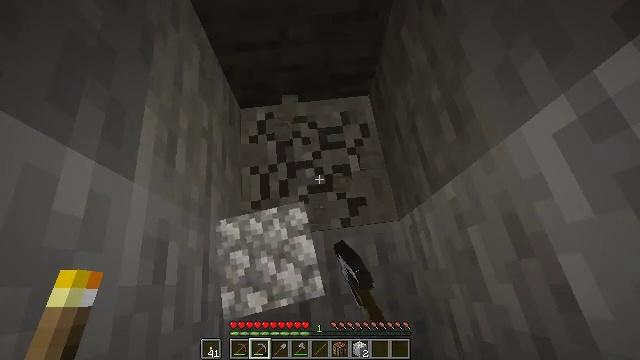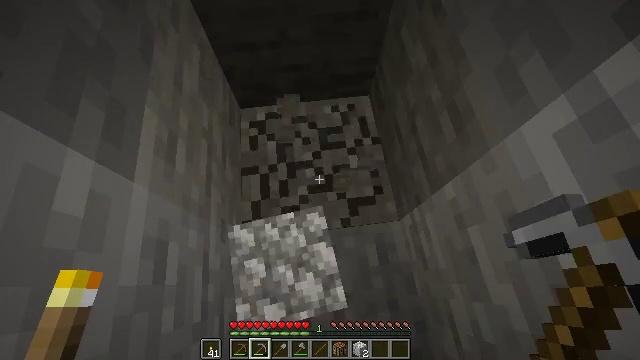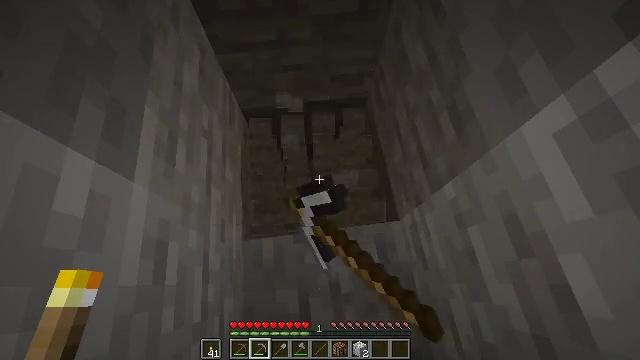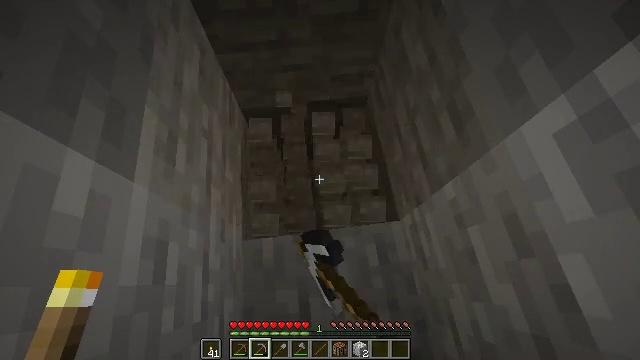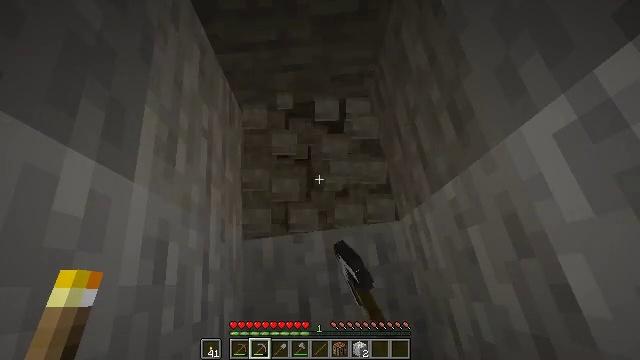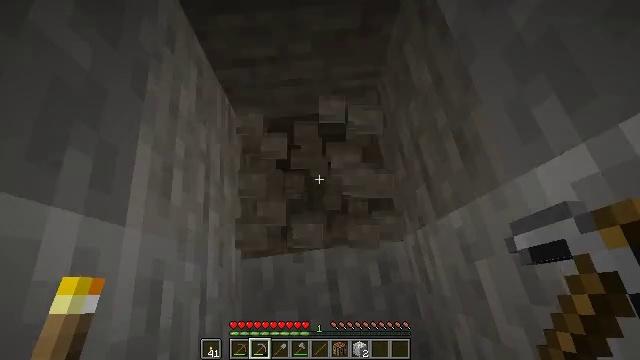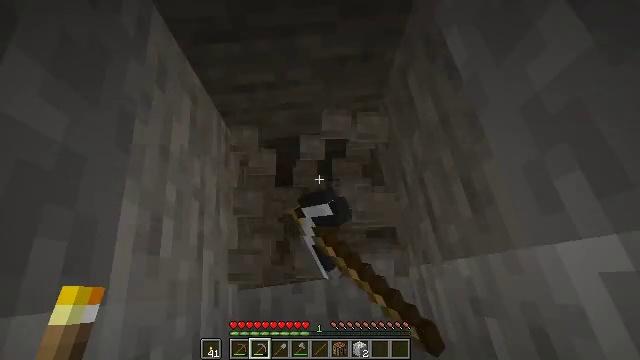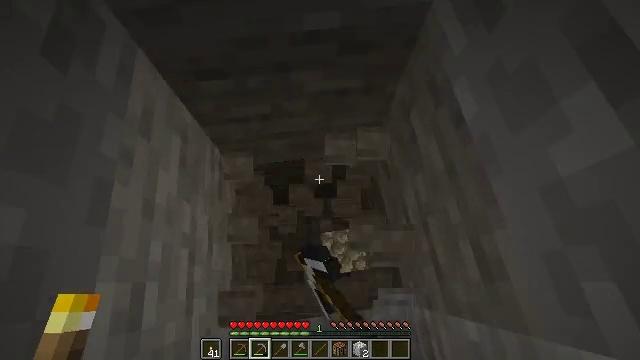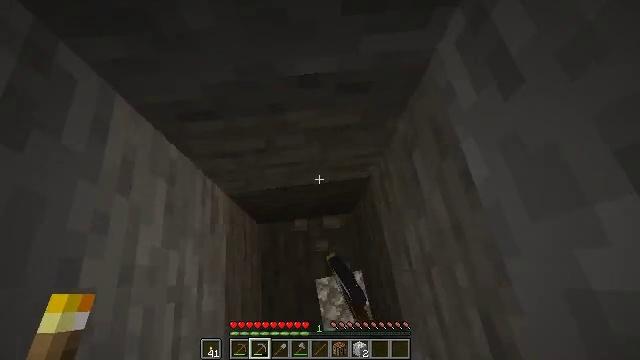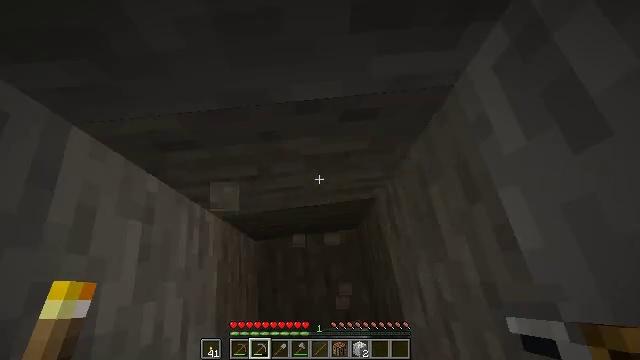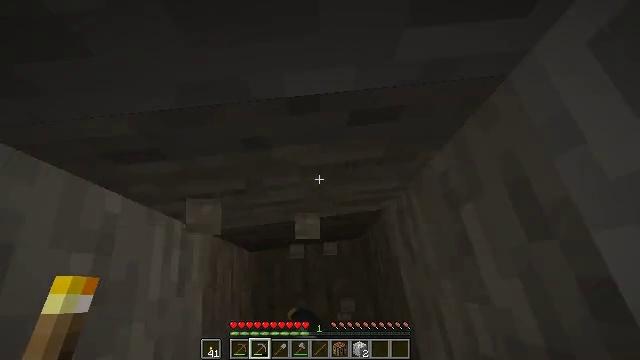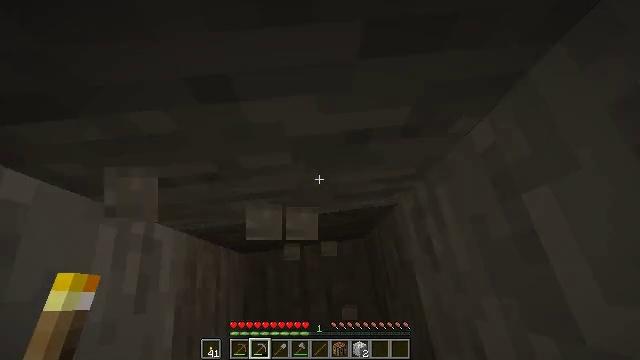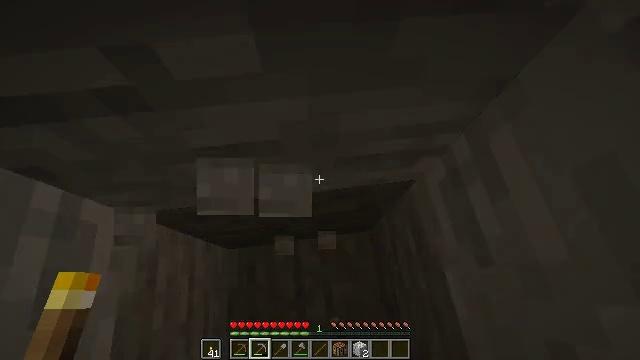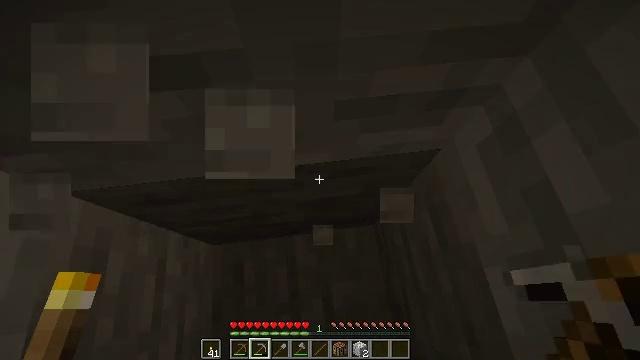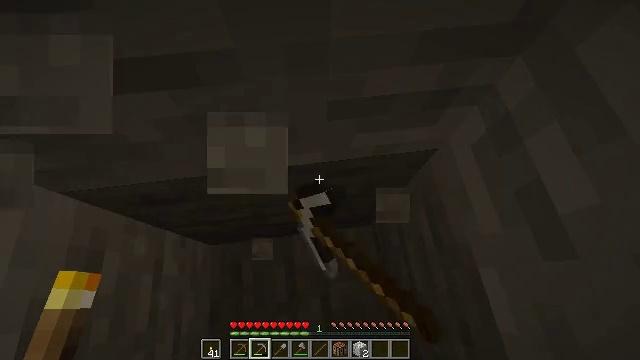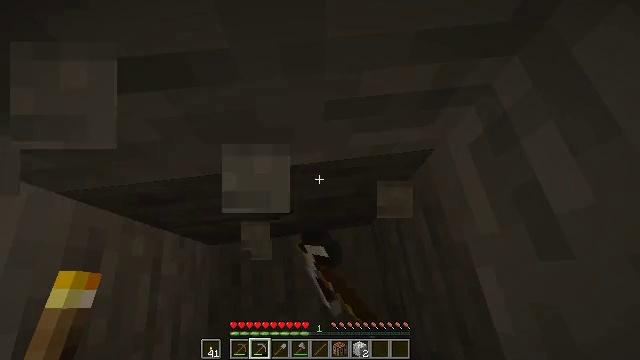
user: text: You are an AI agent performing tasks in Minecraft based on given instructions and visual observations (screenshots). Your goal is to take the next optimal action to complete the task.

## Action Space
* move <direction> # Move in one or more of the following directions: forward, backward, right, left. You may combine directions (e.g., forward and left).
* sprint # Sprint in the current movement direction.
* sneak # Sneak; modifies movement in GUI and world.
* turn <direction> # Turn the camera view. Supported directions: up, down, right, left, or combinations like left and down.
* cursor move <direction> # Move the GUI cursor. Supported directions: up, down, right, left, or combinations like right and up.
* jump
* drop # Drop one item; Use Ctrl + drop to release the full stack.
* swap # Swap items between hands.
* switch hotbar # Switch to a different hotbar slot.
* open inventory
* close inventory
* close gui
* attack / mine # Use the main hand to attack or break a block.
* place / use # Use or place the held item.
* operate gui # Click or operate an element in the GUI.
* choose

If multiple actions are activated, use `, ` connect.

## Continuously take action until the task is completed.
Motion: motion action
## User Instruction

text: Dig up the stone with a tool.
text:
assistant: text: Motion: attack / mine
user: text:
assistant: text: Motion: attack / mine
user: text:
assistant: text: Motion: attack / mine
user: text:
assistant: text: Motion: move forward, attack / mine
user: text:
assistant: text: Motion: move forward, attack / mine
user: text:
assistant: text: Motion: move forward, attack / mine
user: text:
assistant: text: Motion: move forward, attack / mine
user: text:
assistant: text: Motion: move forward, attack / mine
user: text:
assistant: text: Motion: move forward, attack / mine
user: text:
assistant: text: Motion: move forward, attack / mine
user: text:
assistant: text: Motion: attack / mine
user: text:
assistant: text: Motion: attack / mine
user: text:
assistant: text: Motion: attack / mine
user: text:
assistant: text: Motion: attack / mine
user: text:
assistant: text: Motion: attack / mine
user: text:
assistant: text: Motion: attack / mine
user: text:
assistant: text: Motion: attack / mine
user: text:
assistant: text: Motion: attack / mine
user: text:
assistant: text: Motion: attack / mine
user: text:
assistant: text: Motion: attack / mine
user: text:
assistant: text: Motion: attack / mine
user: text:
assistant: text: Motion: attack / mine
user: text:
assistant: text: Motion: attack / mine
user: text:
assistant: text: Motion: attack / mine
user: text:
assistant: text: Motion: attack / mine
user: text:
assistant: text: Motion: attack / mine
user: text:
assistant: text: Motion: attack / mine
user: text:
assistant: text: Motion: attack / mine
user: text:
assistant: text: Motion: attack / mine
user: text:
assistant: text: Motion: turn up, attack / mine